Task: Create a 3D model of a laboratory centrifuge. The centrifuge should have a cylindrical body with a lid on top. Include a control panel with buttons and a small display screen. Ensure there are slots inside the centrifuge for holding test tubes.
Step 171:
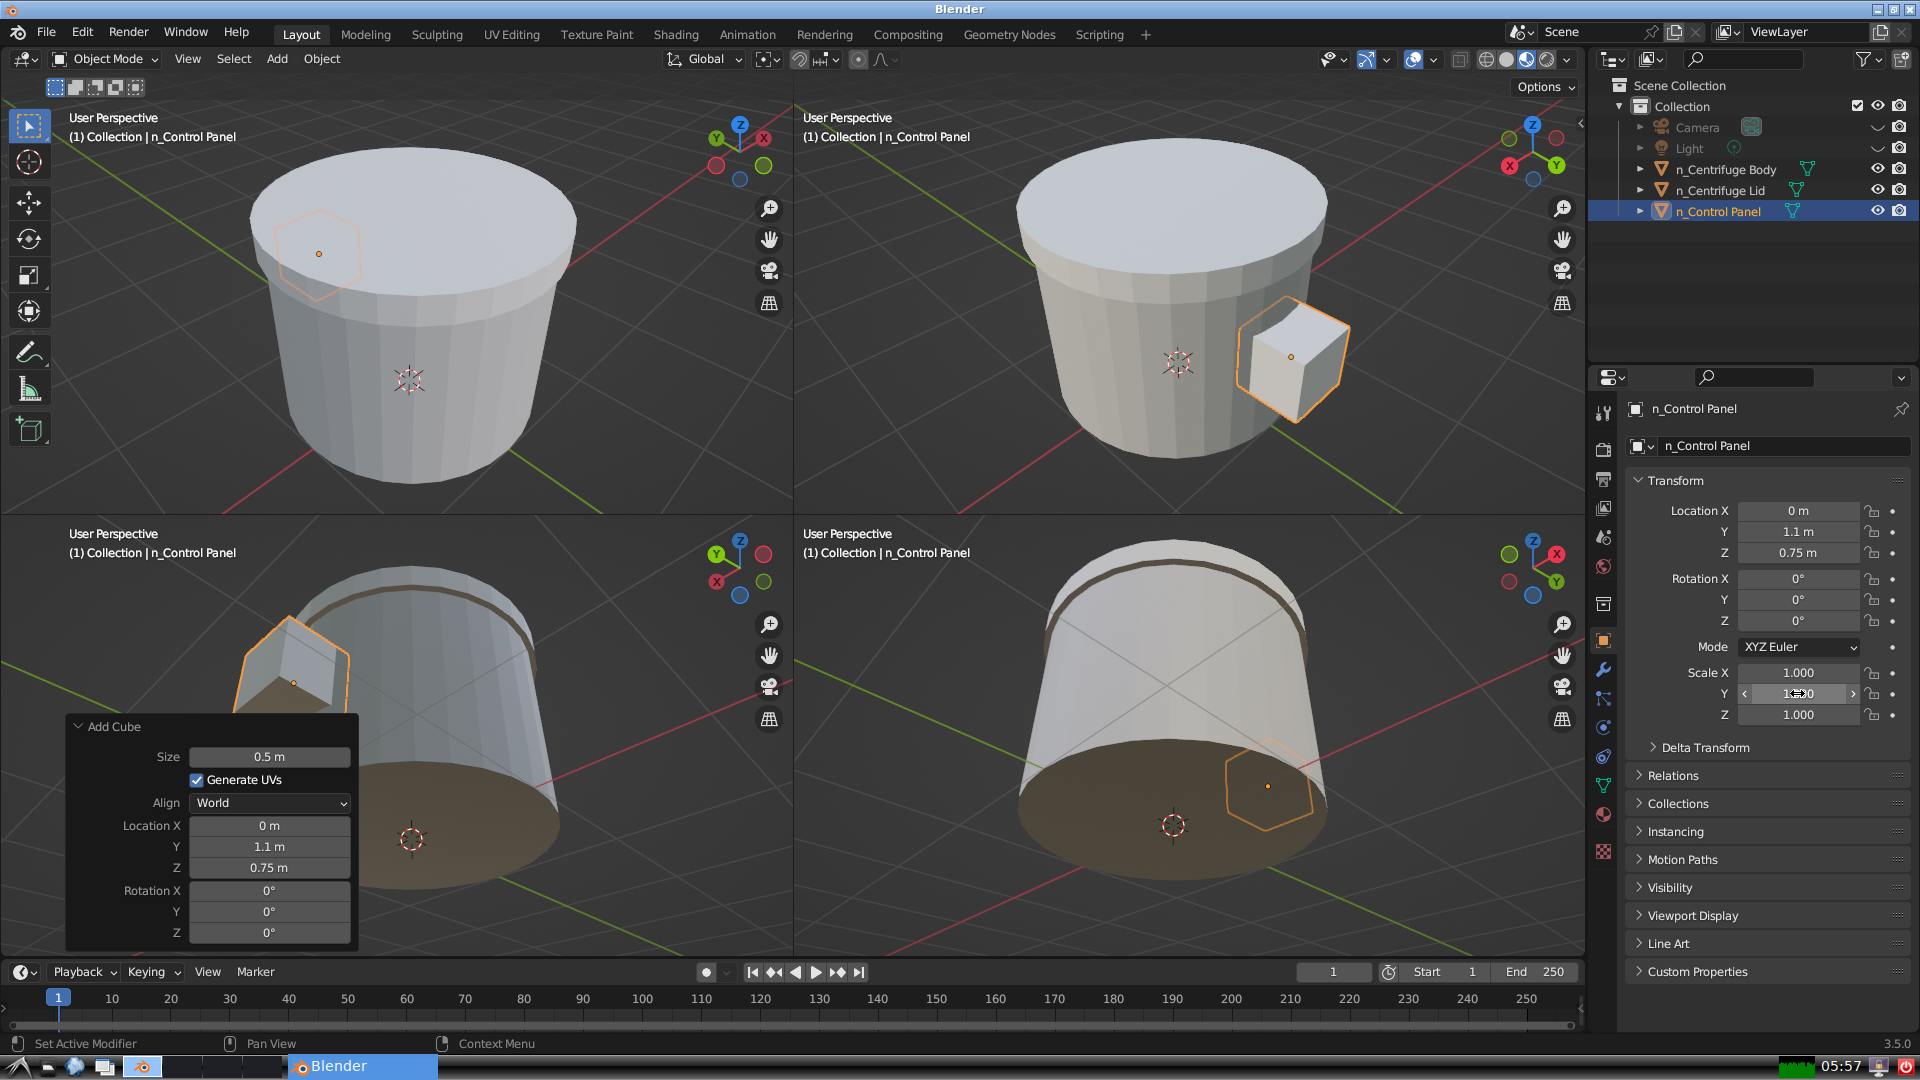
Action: click: no